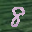
Label: 8